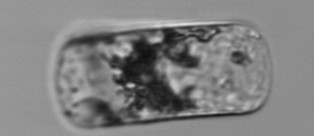
Label: Guinardia_flaccida